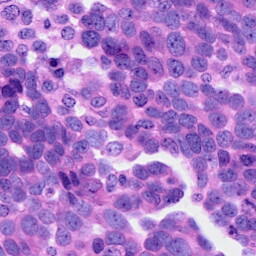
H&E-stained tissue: Ovarian